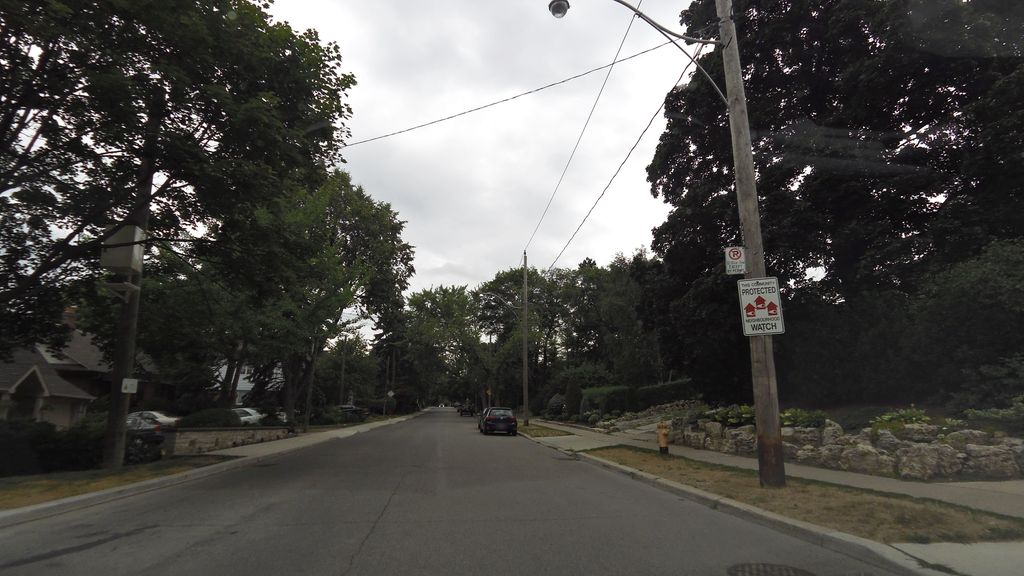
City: toronto